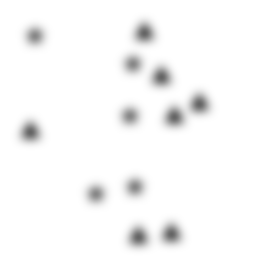
Squares: 0
Triangles: 7
Stars: 5
Total shapes: 12